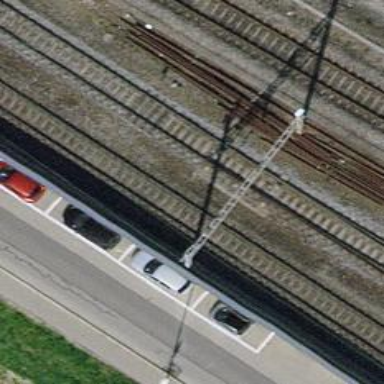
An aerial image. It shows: Railway switch.